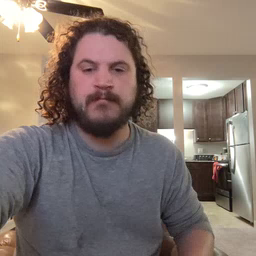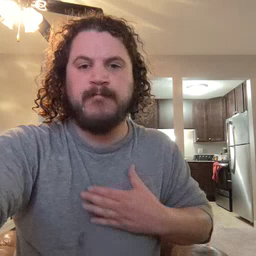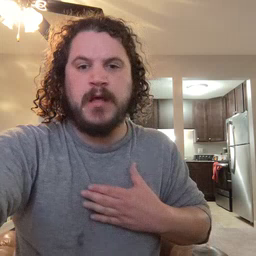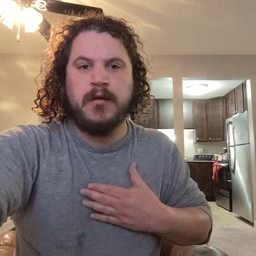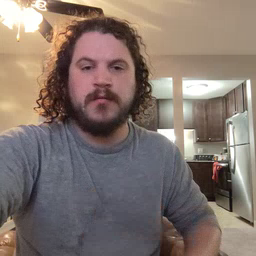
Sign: minemy